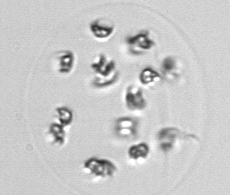
Label: Phaeocystis